Brain MRI, t1w sequence, axial 2D slice.
Patient: age 45, sex F, weight 75 kg, height 1.65 m
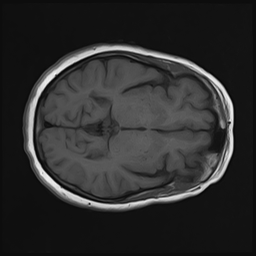